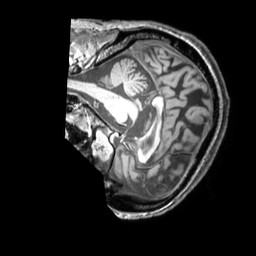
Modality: T1w
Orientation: sagittal
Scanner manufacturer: philips
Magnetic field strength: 3 T
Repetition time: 0.00987 s
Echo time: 0.004594 s